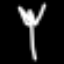
Label: fork